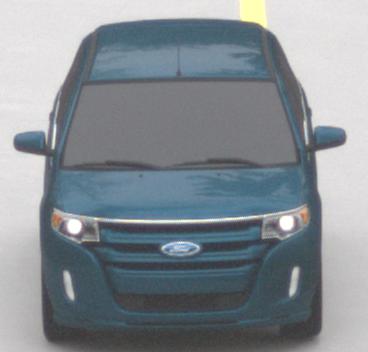
Make: Ford
Model: Edge
Detailed model: Gen. 1 Facelift
Model produced from: 2010
Model produced until: 2015
Doors: 5
Color: blue
Road condition: dry road
Daytime: midday
Contrast: low contrast